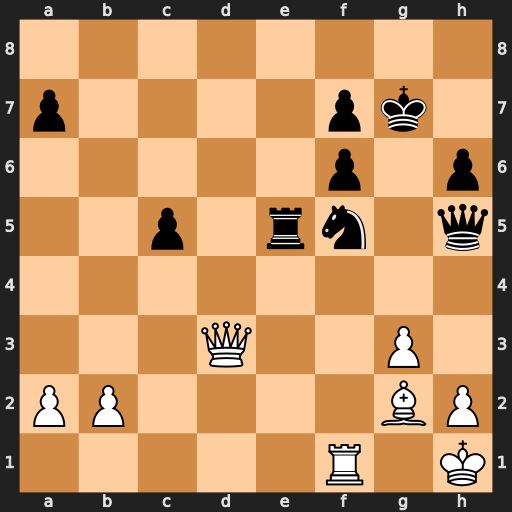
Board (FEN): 8/p4pk1/5p1p/2p1rn1q/8/3Q2P1/PP4BP/5R1K
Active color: w
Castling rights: -
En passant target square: -
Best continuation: g4 Qxg4 Bh3 Ng3+ Qxg3 Qxg3 hxg3